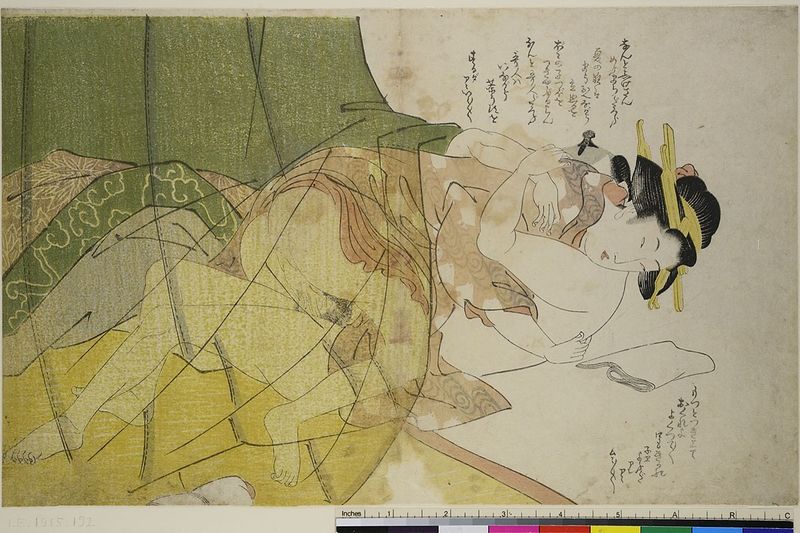
Titel: Die Dichterin
Künstler: Kitagawa Utamaro
Standort: Hamburg
Institution: Museum für Kunst und Gewerbe Hamburg
Schlagwörter: gelb, grün, frau, zeichnung, hund, holzschnitt, japan, farben, weiblich, lesen, japanisch, schriftzeichen, katze, sex, druck, druckgraphik, druckgrafik, lithografie, holzdruck, asiatisch, chinesisch, liebespaar, liebende, zeit, farbholzschnitt, maßstab, kimono, geschlechtsverkehr, edo, koitus, reproduktionen, farbwahl, druckerzeugnisse, schriftrole, shunga